Question: Is this the correct way for setting a cron job to run every 3 hours?
After setting it this way, cron is executing the command every minute.

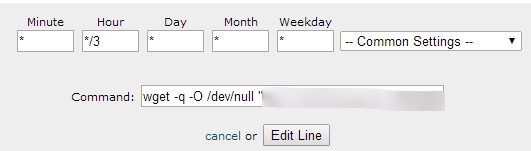
Answer: Change to be '0'. That's it :)
Note: you can check your "crons" in <URL>
<URL>